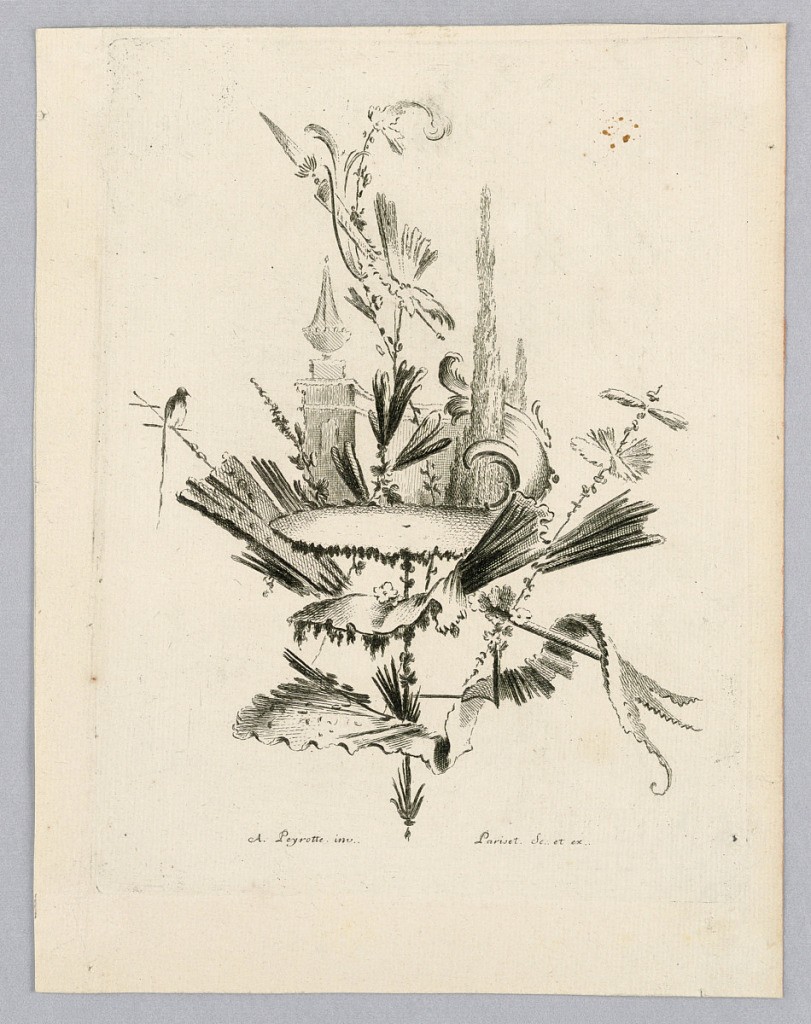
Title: Cartouche with Statuary and a Bird
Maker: Alexis Peyrotte, French, 1699–1769
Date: mid- 18th–late 18th century
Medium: Etching on paper
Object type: Print
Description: Choinserie Cartouche with Statuary and a Bird